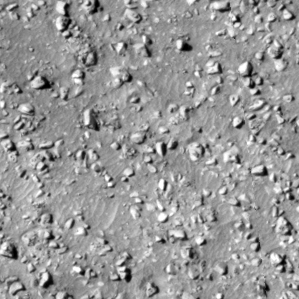
Label: non_frost